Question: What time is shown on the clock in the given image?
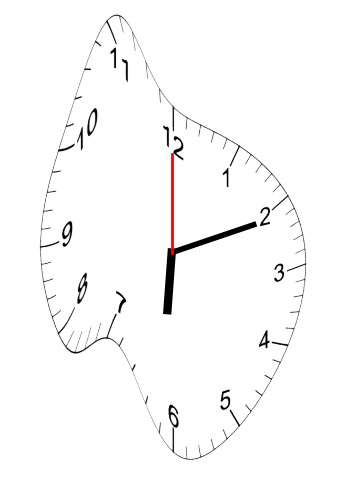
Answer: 06:11:00